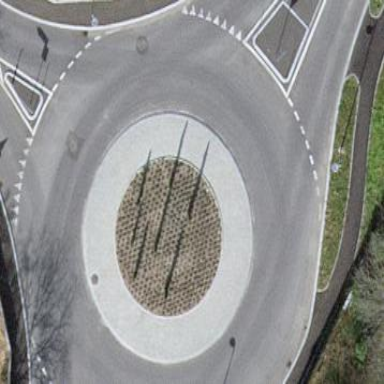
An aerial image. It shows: Primary highway intersecting roundabout.